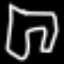
Label: pants